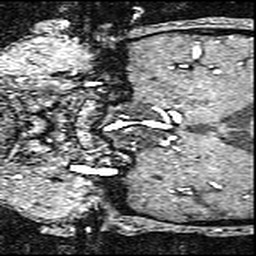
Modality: angio
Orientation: coronal
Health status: ill
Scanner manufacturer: siemens
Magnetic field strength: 3 T
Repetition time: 0.023 s
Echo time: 0.00418 s